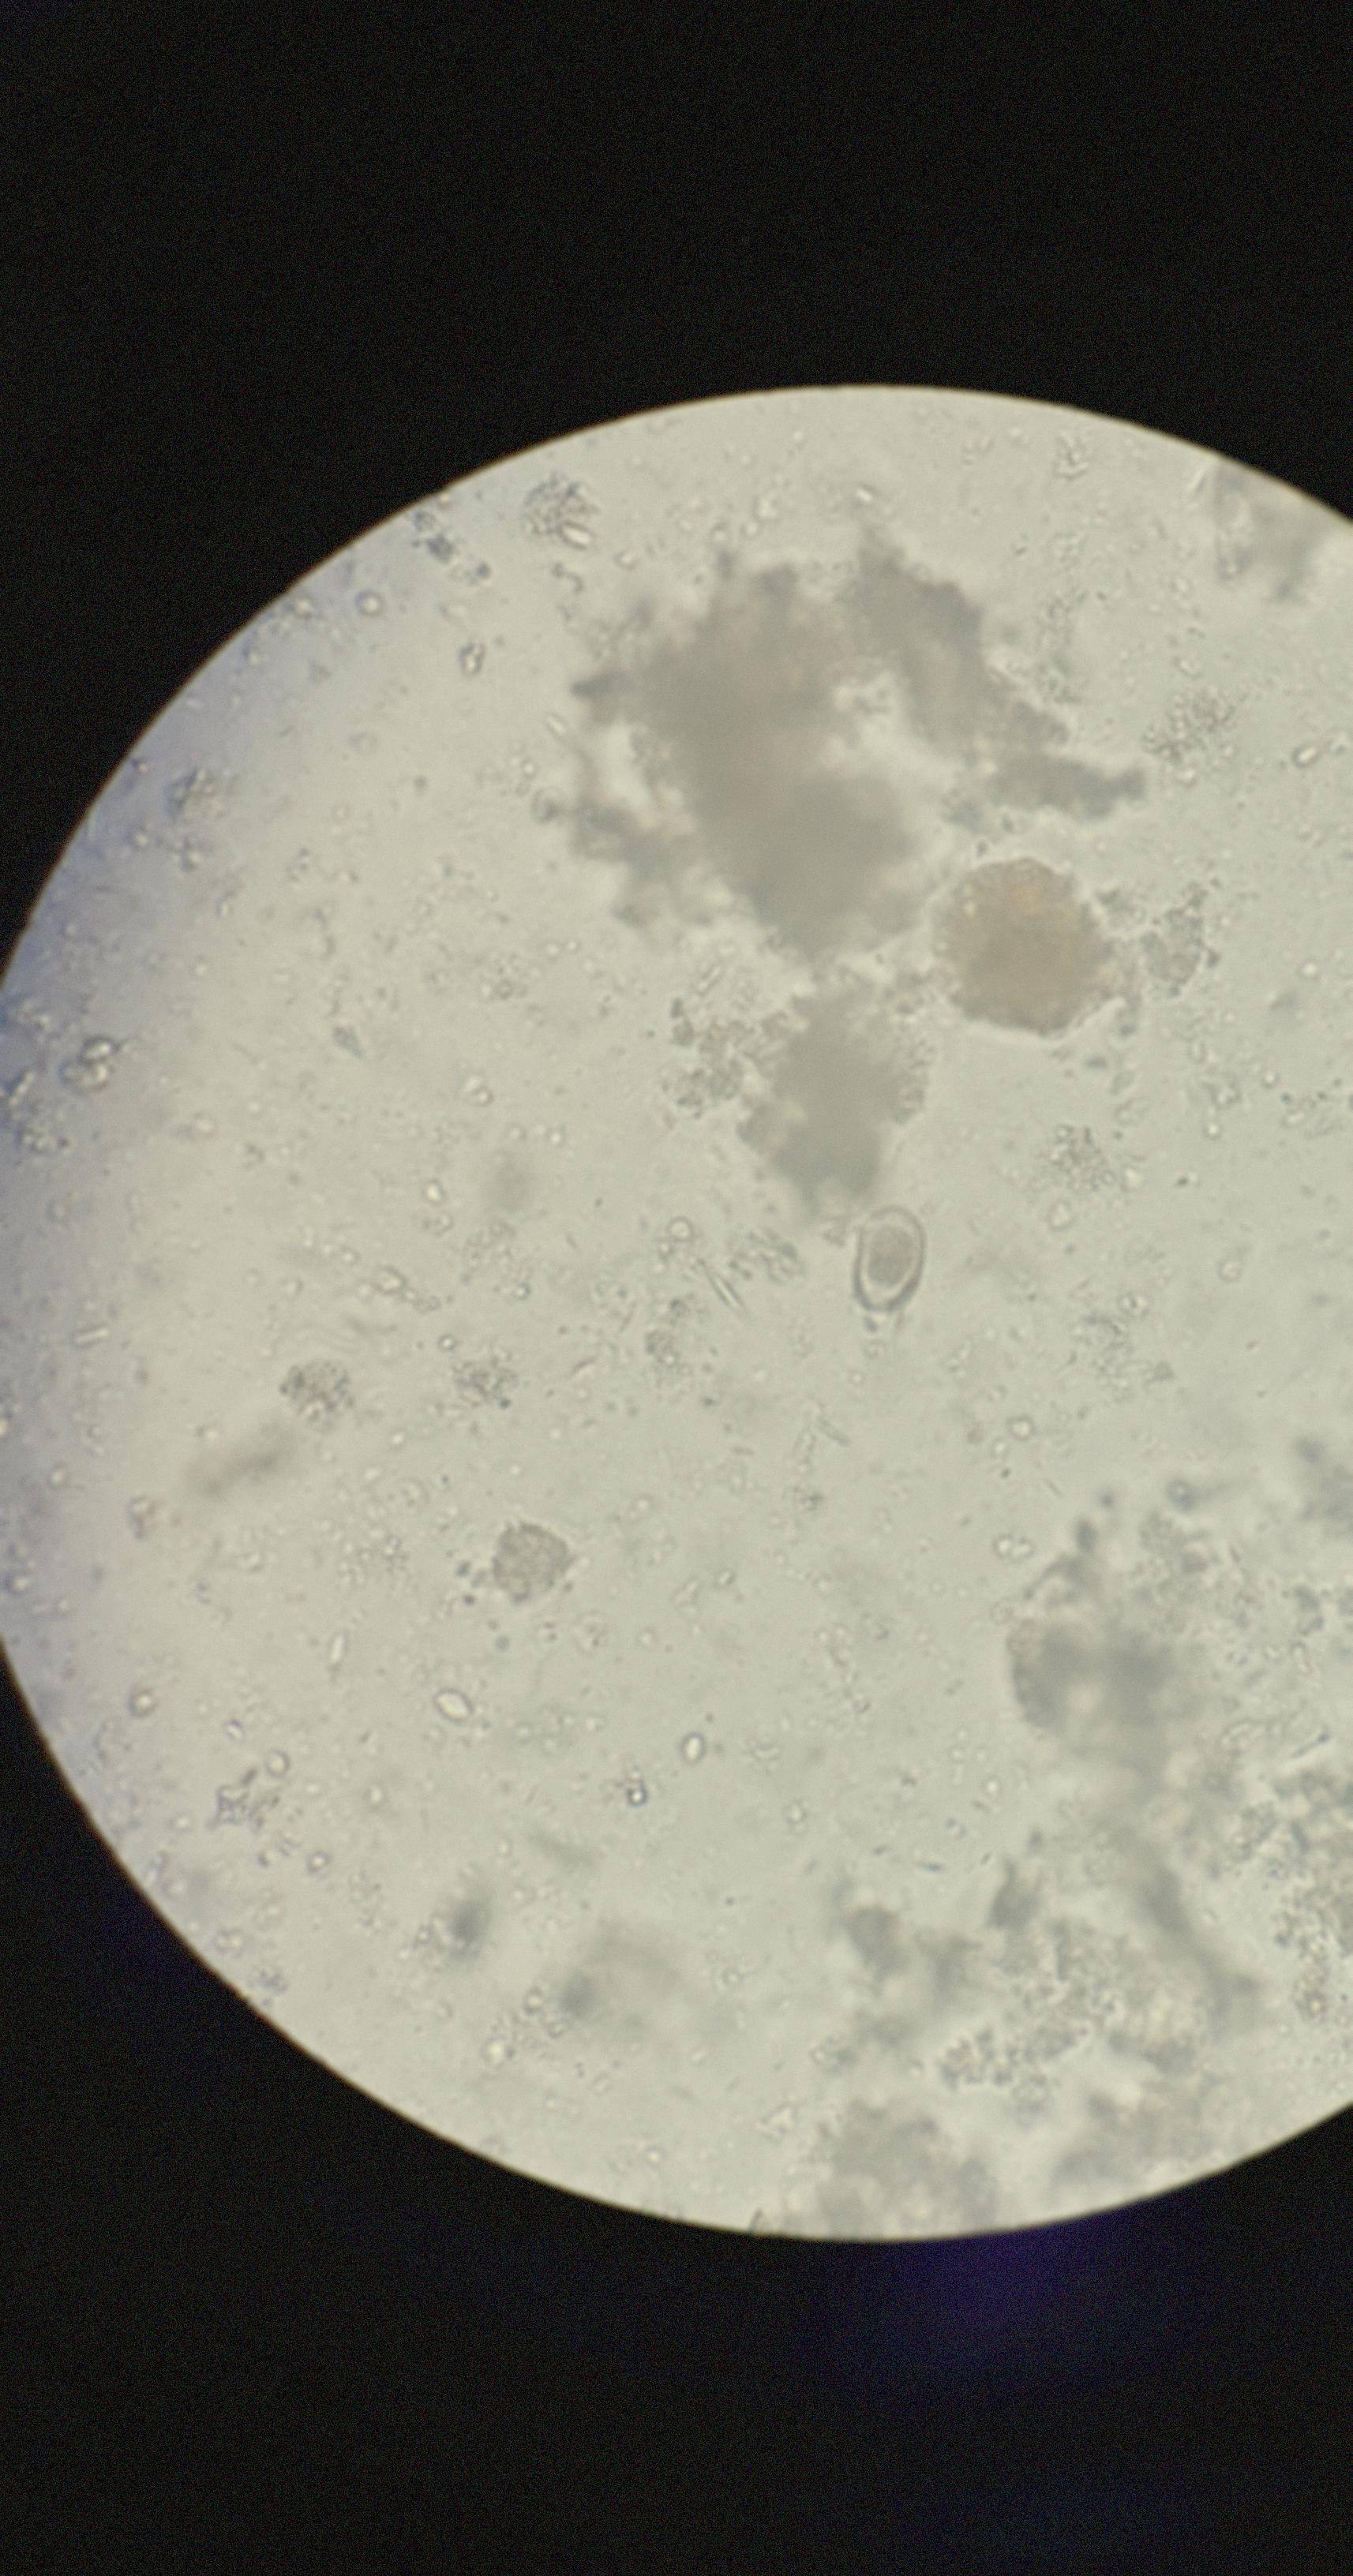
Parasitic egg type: Capillaria philippinensis